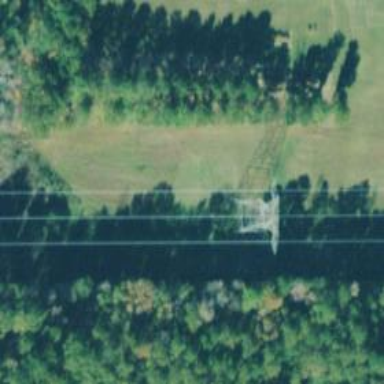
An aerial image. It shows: Lattice structure tower.